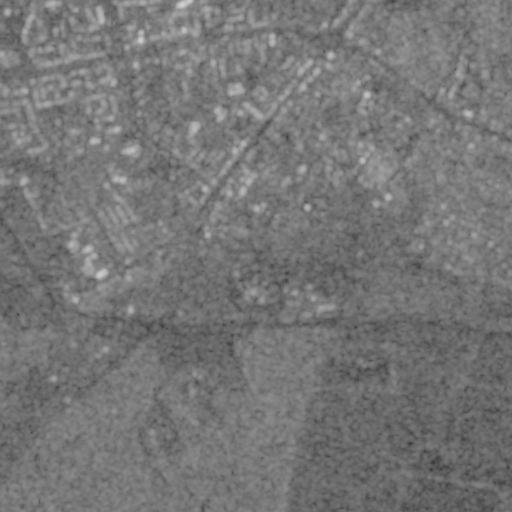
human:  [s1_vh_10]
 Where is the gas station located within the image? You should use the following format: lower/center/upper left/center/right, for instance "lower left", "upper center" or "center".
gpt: The gas station is located in the upper left of the image.
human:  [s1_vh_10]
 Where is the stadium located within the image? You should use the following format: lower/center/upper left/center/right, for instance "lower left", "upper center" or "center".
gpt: The stadium is located in the upper center of the image.
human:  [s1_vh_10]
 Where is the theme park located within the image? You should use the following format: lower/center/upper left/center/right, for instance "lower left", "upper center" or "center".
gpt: The theme park is located in the upper left of the image.
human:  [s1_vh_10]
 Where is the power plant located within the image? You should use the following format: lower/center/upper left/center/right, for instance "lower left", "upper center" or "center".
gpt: There is no power plant in the image.

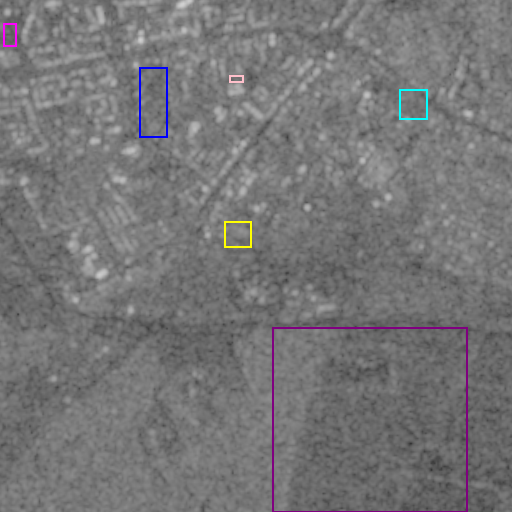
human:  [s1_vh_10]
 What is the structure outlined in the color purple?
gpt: The structure outlined in purple is a crop field.
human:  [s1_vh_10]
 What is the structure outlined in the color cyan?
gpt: The structure outlined in cyan is a park.
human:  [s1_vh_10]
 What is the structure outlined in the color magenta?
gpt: The structure outlined in magenta is a parking lot.
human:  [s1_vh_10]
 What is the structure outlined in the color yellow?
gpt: The structure outlined in yellow is a power substation.
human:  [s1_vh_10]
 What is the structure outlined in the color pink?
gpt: The structure outlined in pink is a stadium.
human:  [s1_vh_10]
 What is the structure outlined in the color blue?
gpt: The structure outlined in blue is a theme park.
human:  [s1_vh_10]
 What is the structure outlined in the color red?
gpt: There is no red outline.